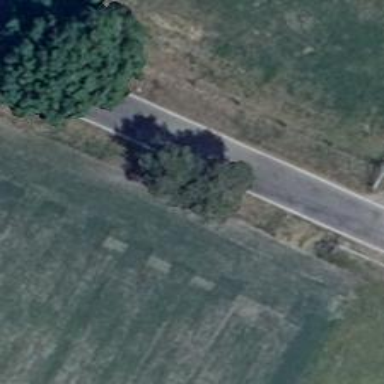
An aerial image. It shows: Deciduous tree with broadleaved leaves.